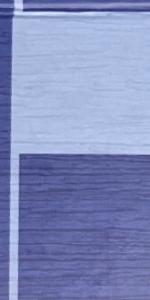
Label: Empty